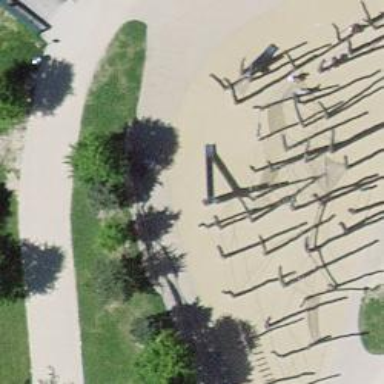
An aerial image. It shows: Playground featuring slide.